The plot is a Hilbert-envelope spectrum of a rotating bearing's acceleration signal, annotated with the bearing's characteristic defect frequencies. What is the most likely bearing condition (normal, inner_race, outer_race, ball)?
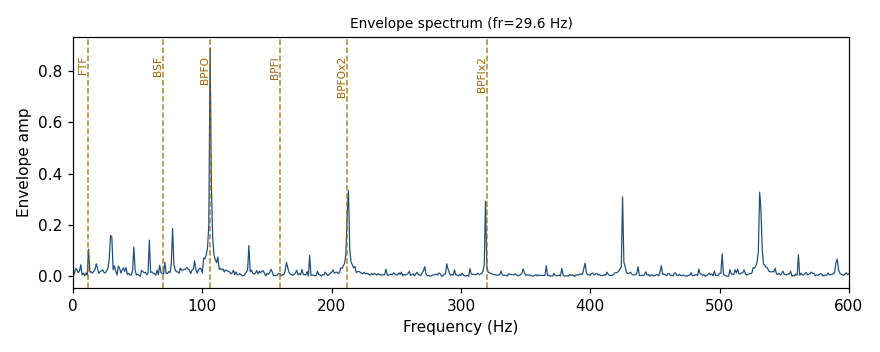
Answer: outer_race